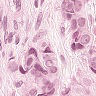
Metastatic tissue present: yes